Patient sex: M
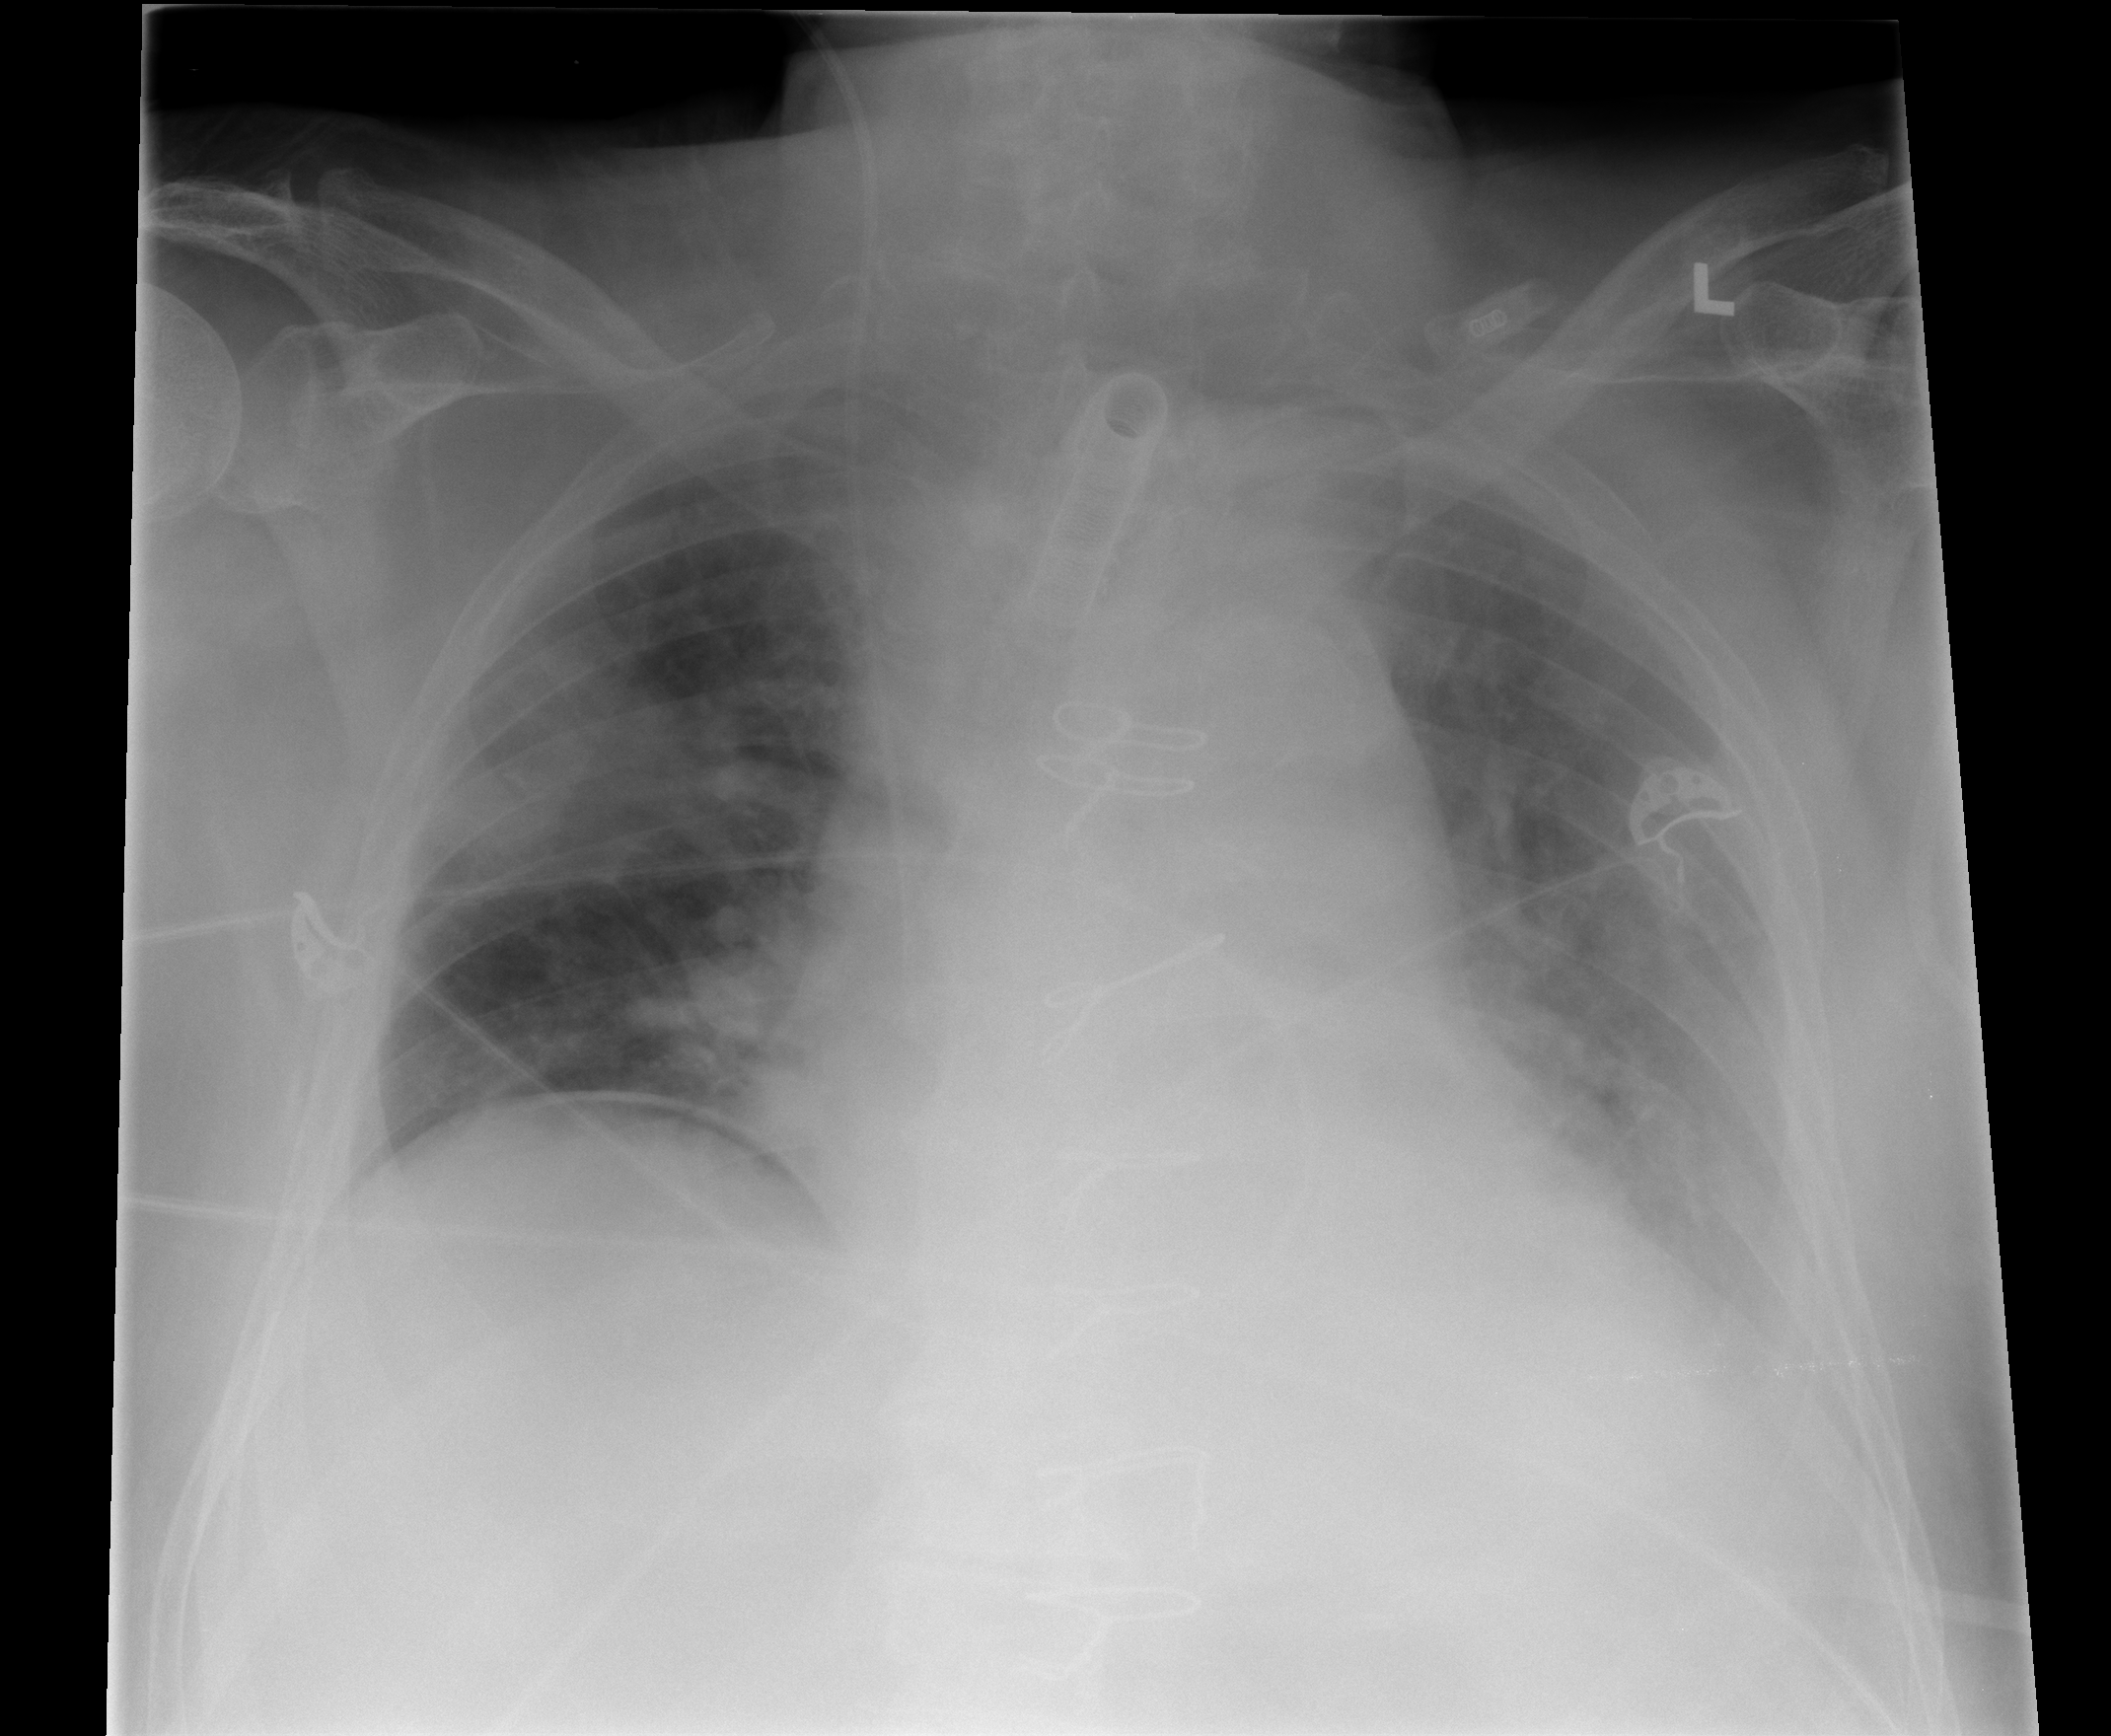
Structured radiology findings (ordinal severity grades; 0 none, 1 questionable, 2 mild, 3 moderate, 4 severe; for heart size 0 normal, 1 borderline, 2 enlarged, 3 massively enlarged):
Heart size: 2
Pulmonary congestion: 0
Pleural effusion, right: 0
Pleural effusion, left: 3
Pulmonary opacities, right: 3
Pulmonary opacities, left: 2
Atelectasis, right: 2
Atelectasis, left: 2